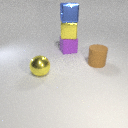
large yellow metal sphere to the left of large brown rubber cylinder